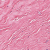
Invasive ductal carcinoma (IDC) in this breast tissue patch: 0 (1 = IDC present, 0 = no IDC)